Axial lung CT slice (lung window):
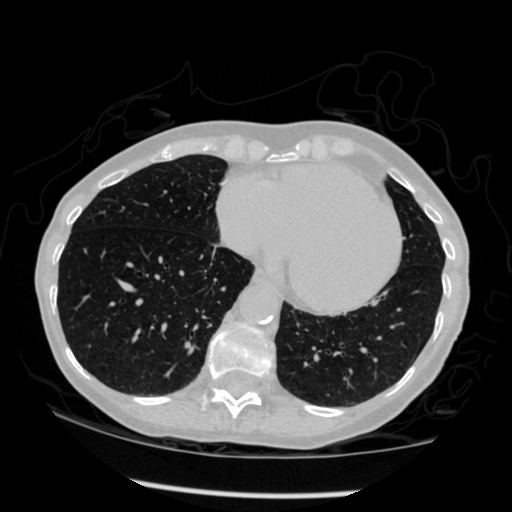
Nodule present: no